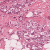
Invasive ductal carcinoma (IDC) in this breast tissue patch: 1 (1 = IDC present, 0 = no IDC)